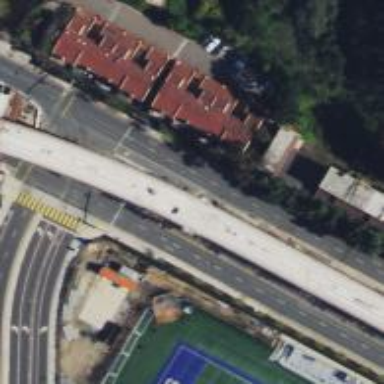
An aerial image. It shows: Secondary road with asphalt surface.